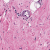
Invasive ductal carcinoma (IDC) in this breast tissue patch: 0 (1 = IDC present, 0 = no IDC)